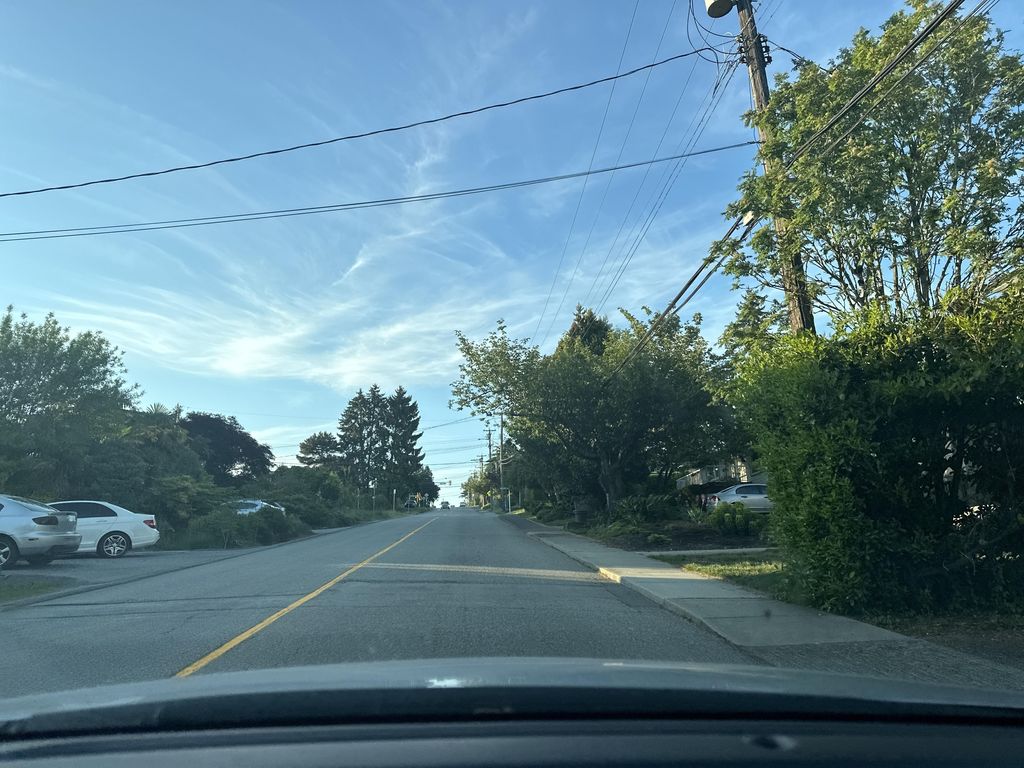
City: vancouver